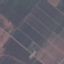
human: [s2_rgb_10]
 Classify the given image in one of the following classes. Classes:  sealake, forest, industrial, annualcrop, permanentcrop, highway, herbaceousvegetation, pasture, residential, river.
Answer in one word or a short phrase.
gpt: PermanentCrop